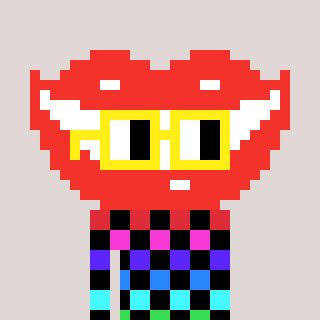
a pixel art character with square yellow glasses, a smile-shaped head and a grayscale-colored body on a warm background